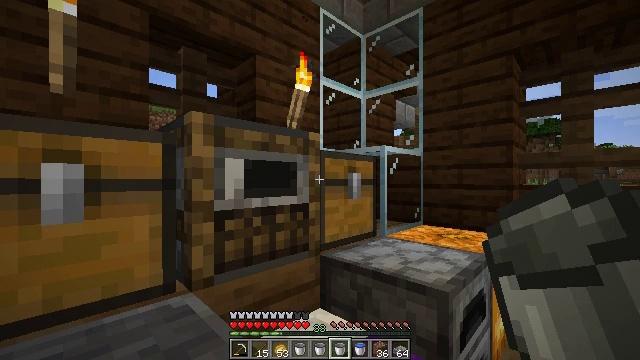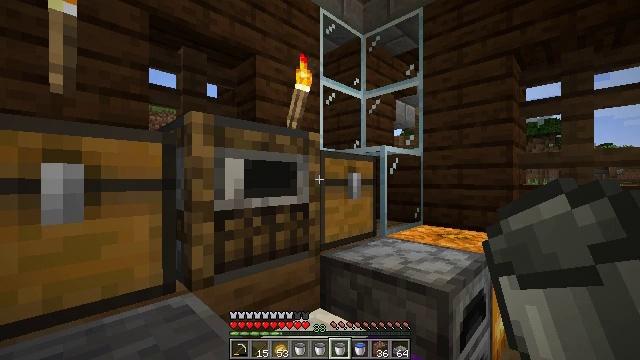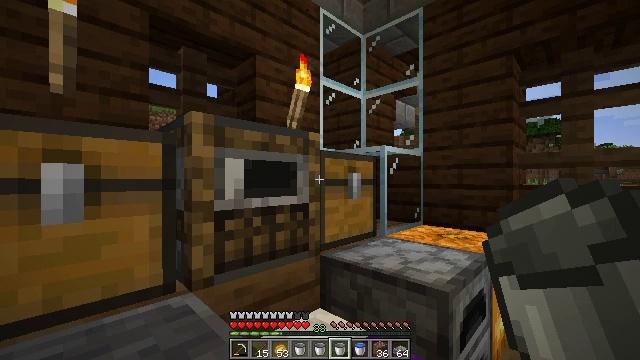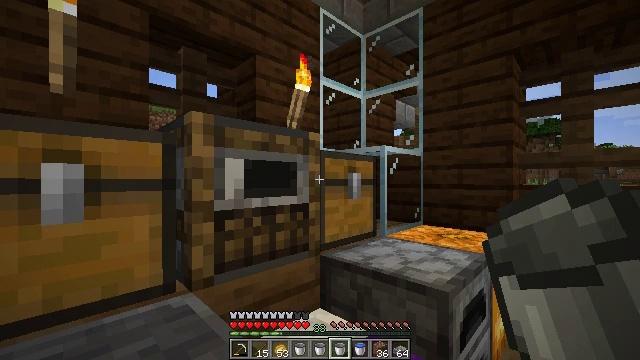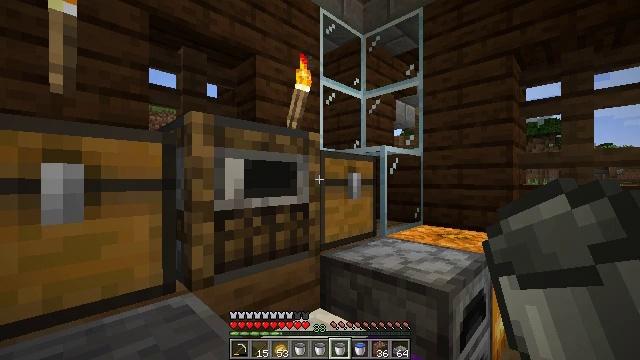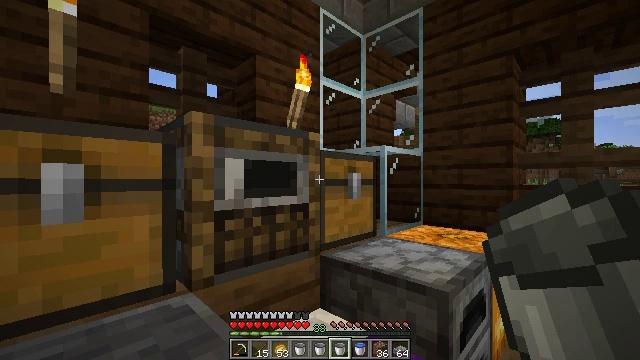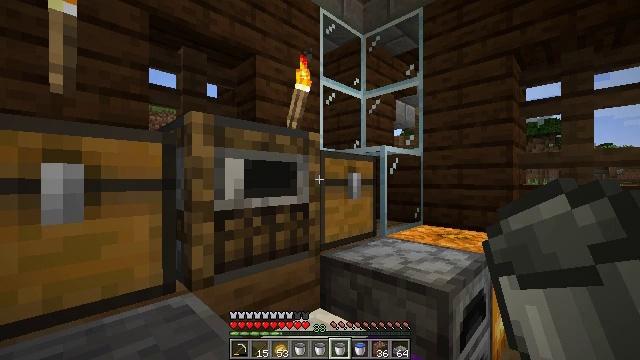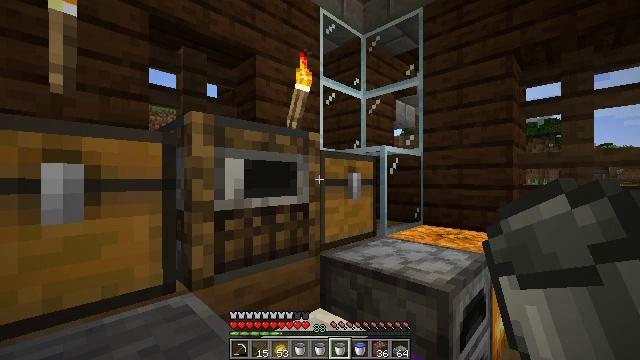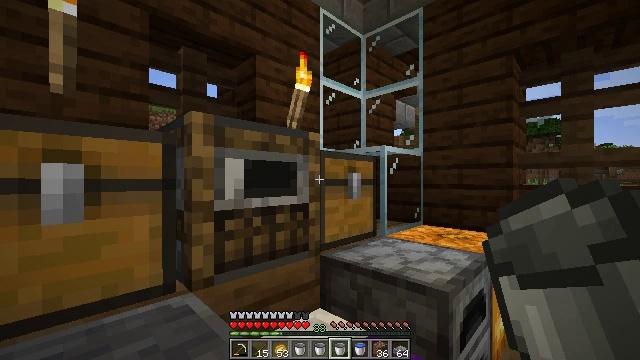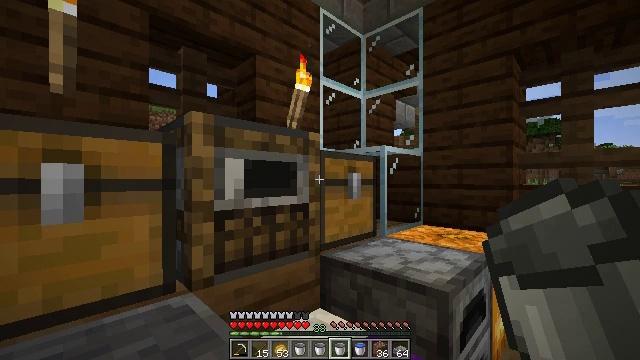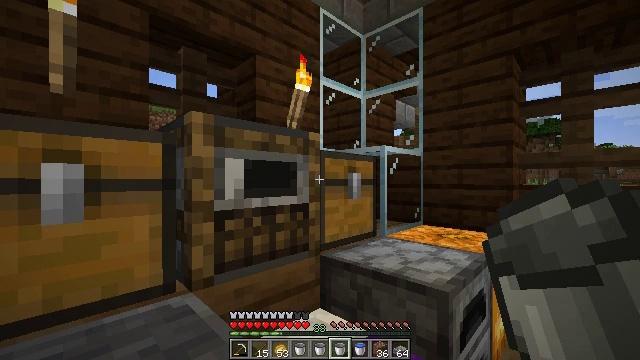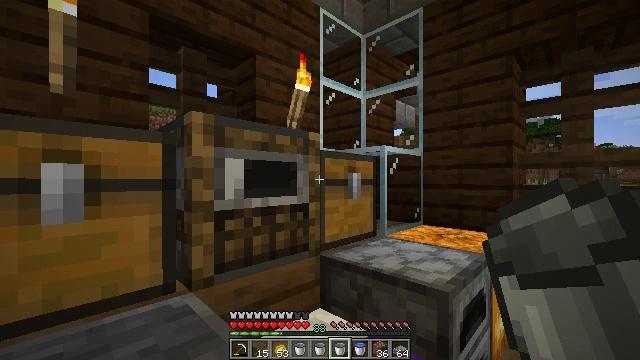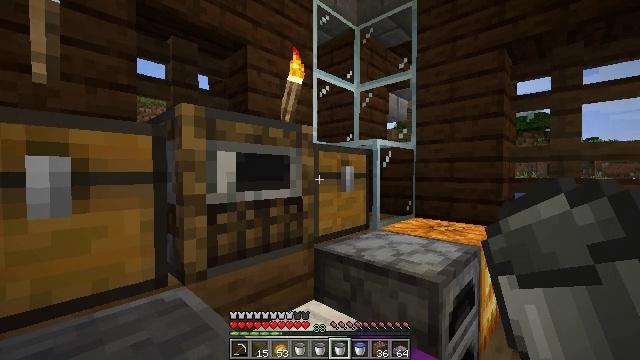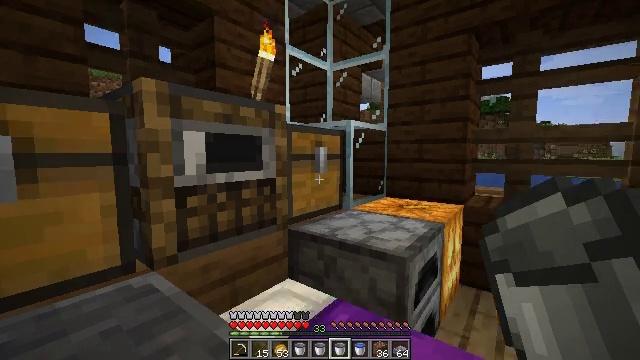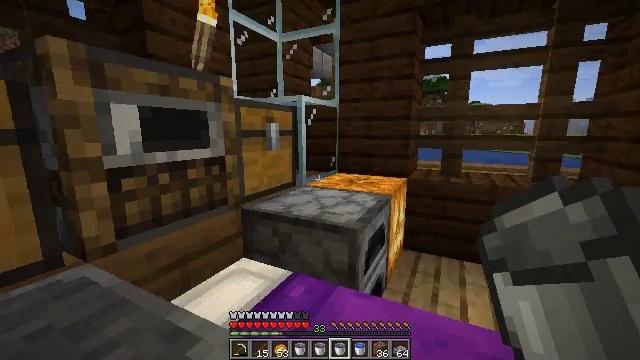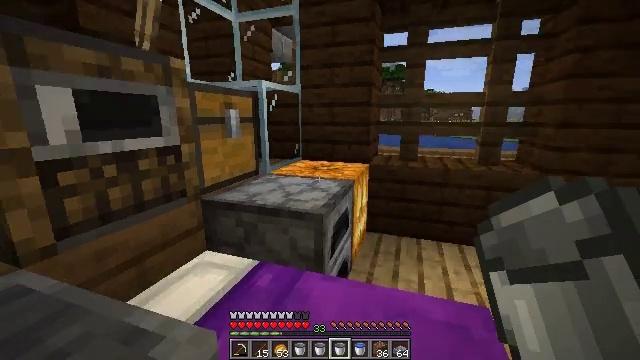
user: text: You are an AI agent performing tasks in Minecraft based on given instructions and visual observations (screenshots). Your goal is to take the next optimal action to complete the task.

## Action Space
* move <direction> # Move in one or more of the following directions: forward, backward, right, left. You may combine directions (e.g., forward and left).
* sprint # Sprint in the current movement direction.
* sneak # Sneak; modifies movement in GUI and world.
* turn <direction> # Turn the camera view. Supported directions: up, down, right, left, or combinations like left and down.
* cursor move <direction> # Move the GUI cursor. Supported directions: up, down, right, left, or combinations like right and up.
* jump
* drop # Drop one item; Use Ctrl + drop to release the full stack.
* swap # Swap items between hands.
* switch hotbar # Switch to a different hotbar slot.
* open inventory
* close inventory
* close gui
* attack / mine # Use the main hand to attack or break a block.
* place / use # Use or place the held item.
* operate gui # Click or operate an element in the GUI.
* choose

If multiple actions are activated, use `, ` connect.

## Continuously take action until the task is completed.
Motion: motion action
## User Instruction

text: Punch the spruce leaves to get saplings.
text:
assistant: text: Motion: no_op
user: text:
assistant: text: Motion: no_op
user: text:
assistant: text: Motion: no_op
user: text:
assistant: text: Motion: no_op
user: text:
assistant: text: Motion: no_op
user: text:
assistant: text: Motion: no_op
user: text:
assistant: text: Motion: no_op
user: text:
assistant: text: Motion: no_op
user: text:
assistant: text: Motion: no_op
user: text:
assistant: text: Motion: no_op
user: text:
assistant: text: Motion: no_op
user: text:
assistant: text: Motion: turn right and down
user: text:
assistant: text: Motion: turn right and down
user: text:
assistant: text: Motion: turn right and down
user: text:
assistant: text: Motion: turn right and down
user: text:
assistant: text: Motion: turn right and down
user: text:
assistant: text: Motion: turn right and down
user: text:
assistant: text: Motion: turn right and down
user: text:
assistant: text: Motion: turn right and down
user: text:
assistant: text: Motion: turn right and down
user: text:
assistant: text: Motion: turn right
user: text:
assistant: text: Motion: no_op
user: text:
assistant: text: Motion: no_op
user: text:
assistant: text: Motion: no_op
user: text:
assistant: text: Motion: no_op
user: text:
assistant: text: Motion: turn left
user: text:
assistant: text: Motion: turn right and up
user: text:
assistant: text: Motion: move forward, turn right and up
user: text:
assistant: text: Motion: move forward, turn right and up
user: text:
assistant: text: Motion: move forward, turn right and up